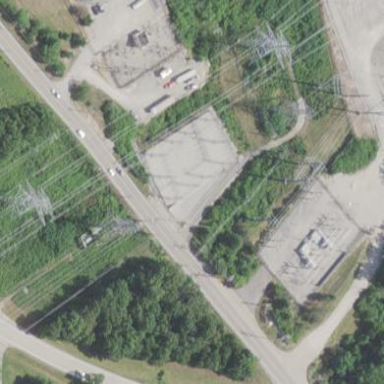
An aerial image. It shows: Outdoor distribution substation protected by fence.